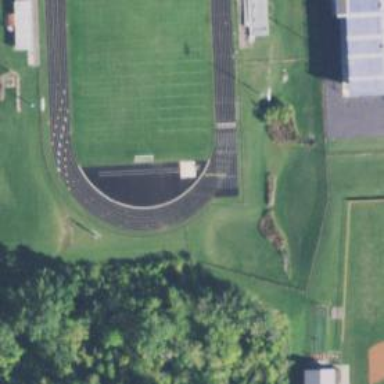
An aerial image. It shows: Athletics track located in leisure land area.